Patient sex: M
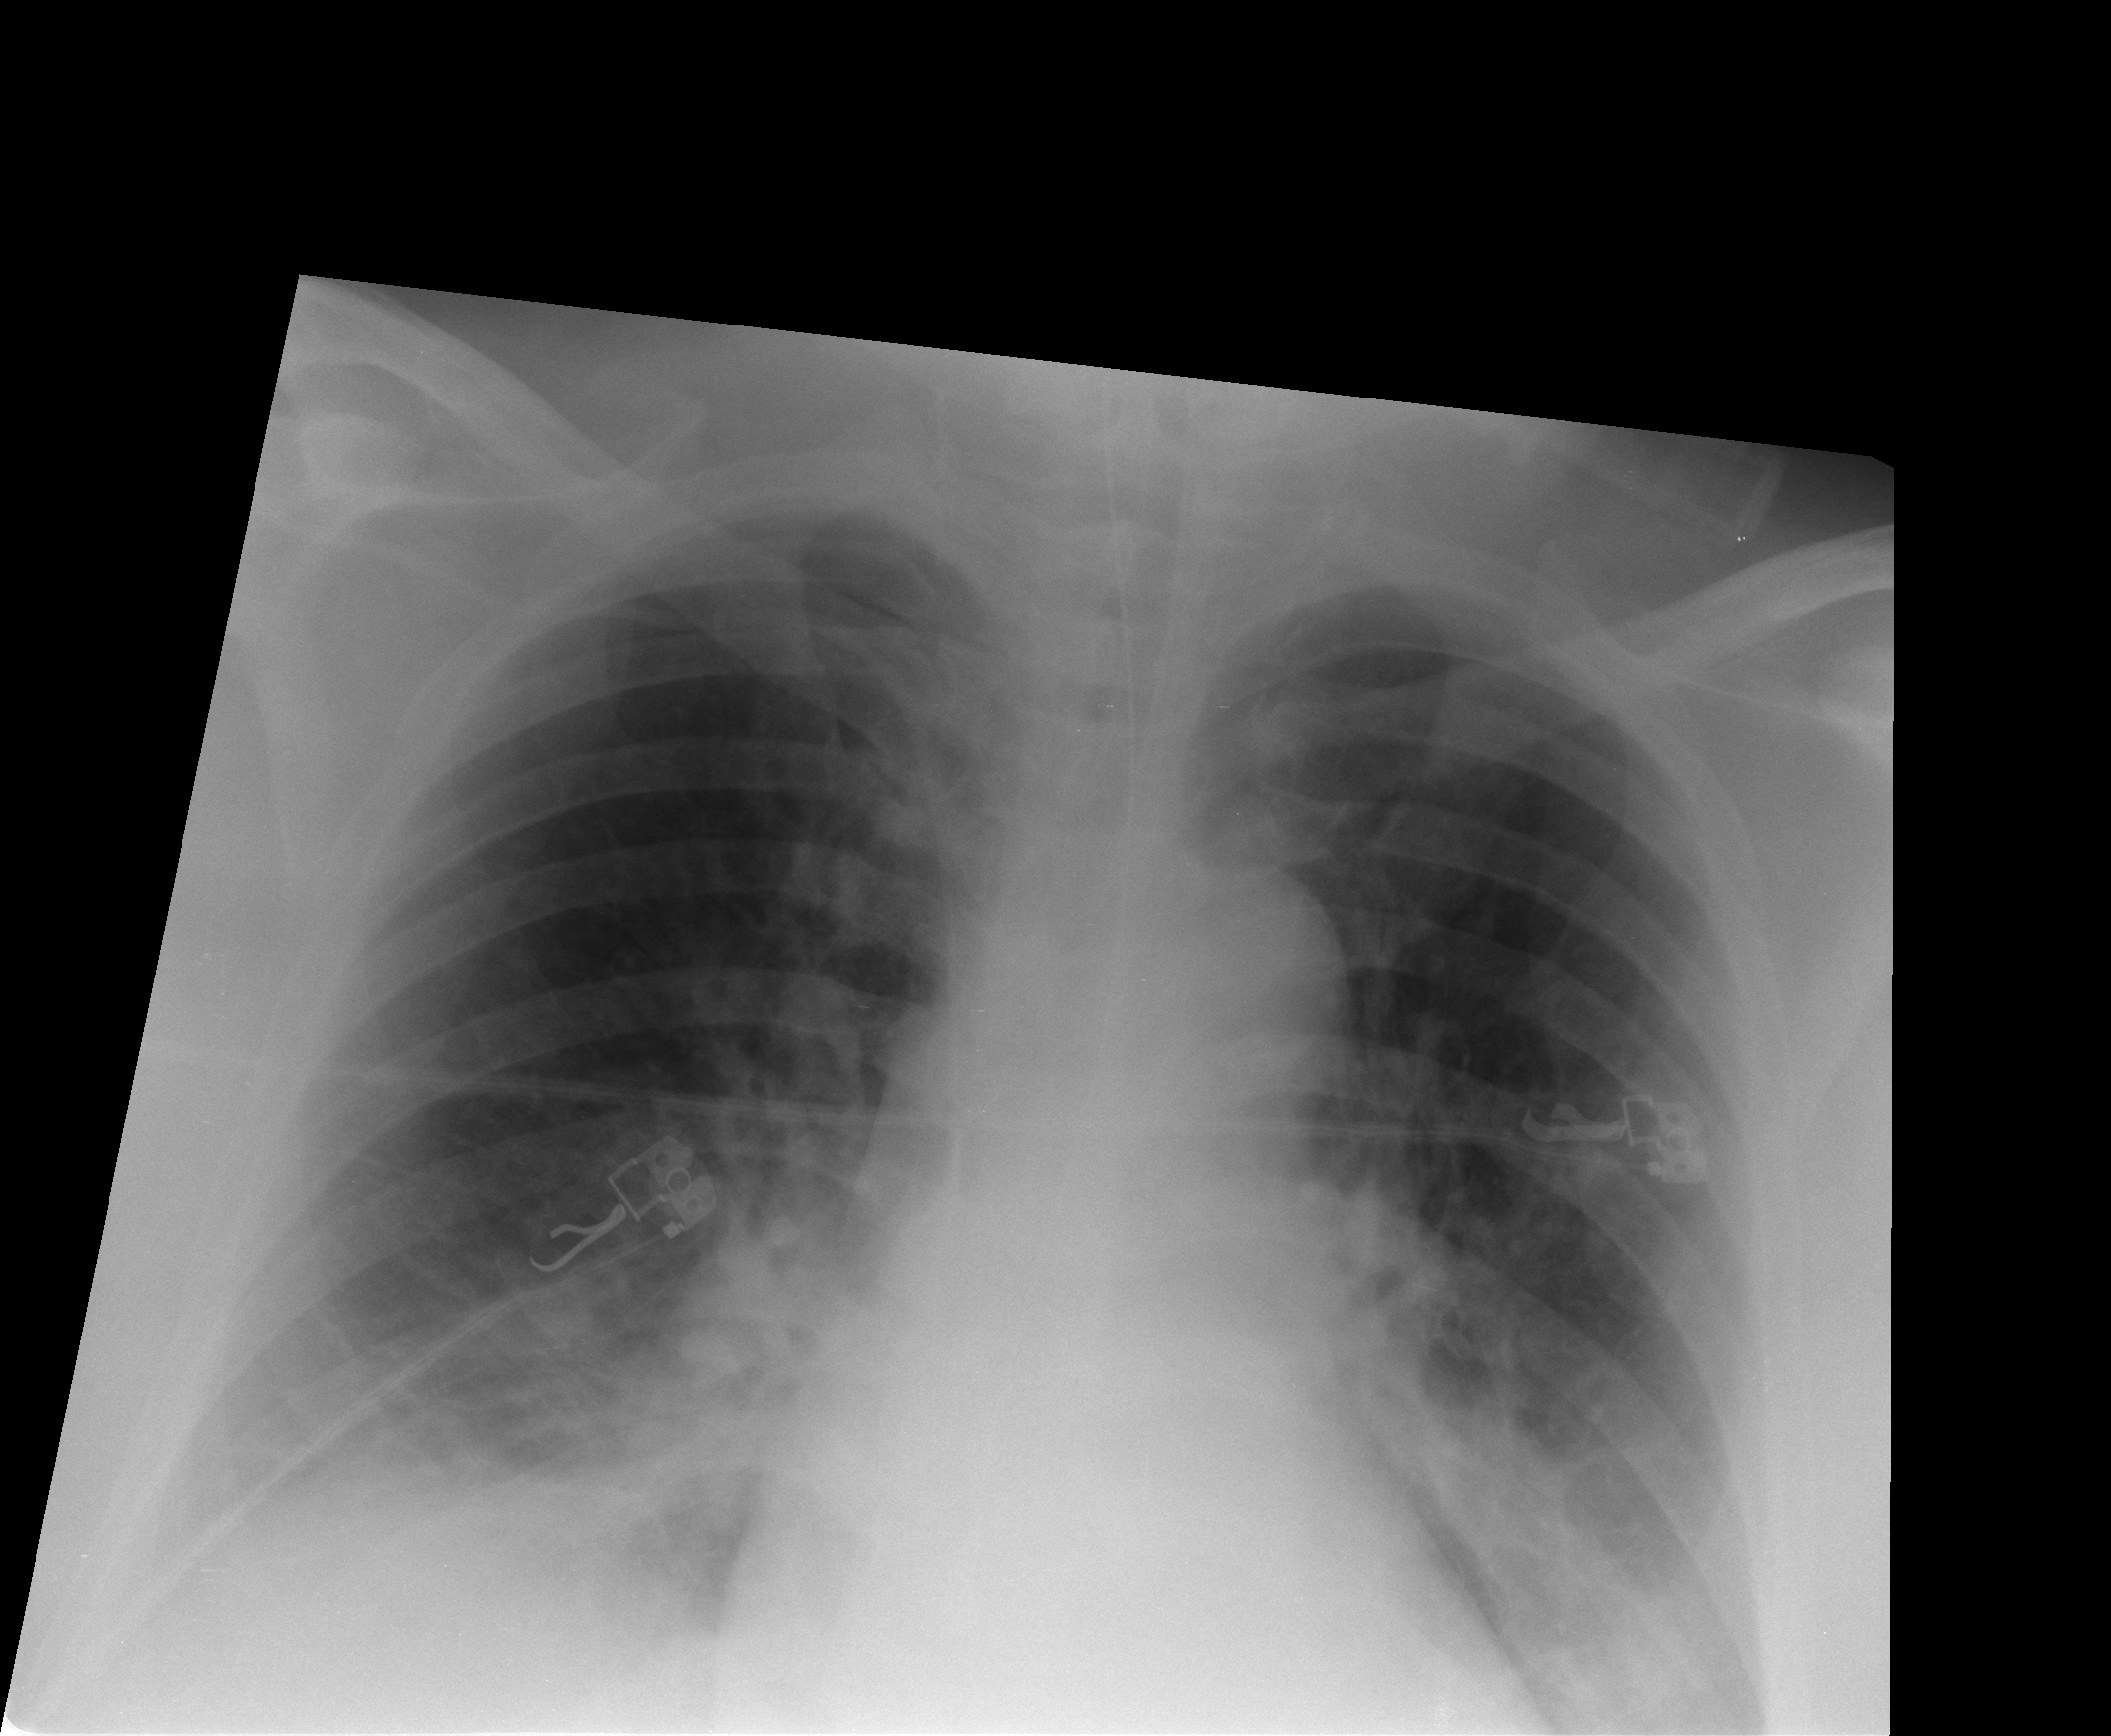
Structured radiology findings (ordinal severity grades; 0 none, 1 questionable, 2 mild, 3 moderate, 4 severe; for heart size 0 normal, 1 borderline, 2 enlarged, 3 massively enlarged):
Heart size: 2
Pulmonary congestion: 3
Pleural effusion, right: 1
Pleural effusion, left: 1
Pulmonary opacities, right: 2
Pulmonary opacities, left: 1
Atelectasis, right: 2
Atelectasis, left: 2